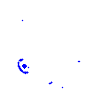
Particle: proton